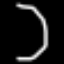
Label: octagon